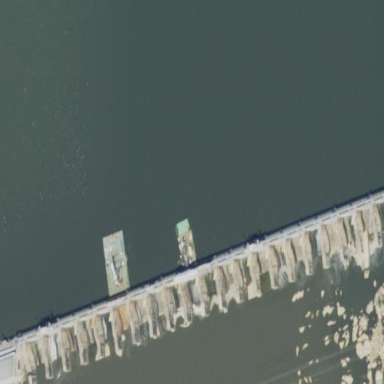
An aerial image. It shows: Dam across waterway.